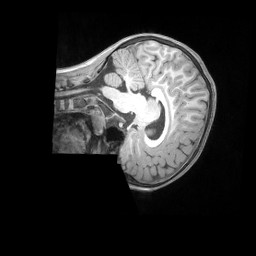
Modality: T1w
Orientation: sagittal
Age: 5
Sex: female
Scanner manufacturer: siemens
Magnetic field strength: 3 T
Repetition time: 2.53 s
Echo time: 0.00164 s